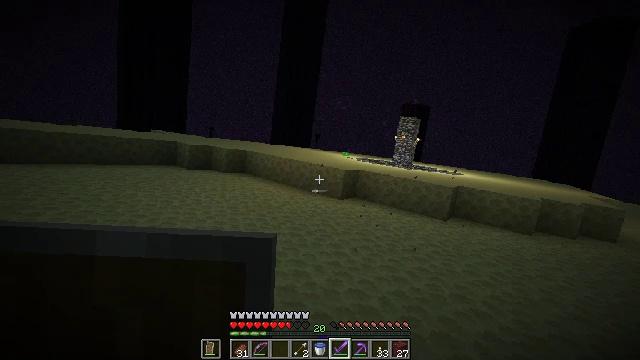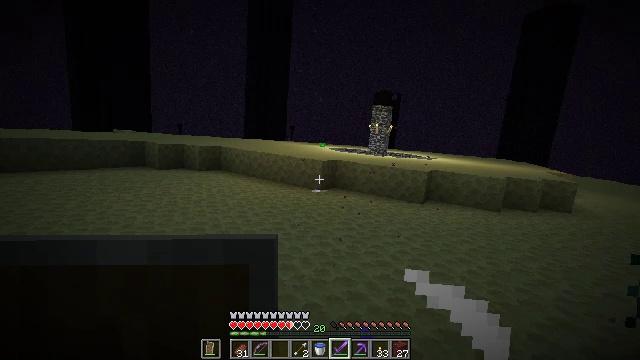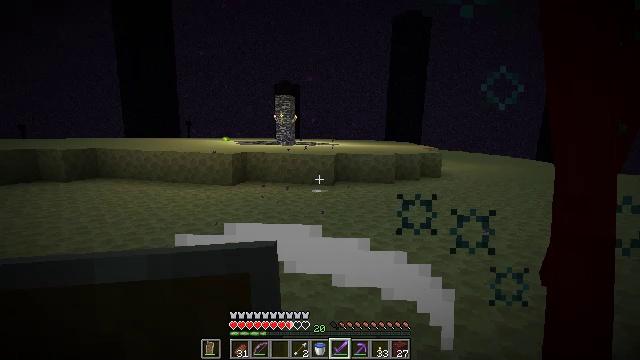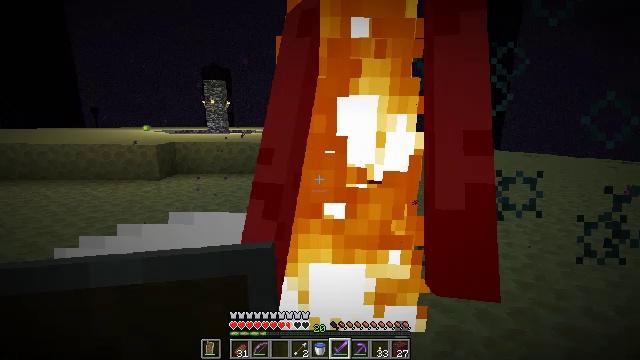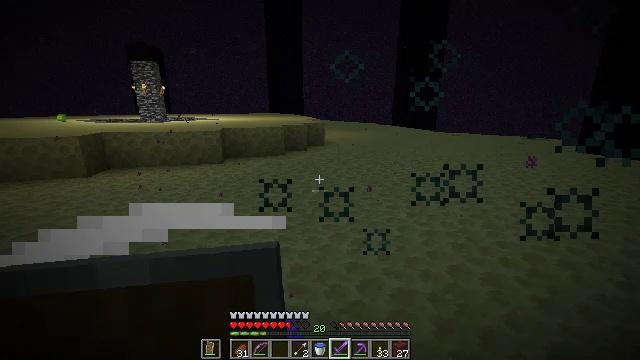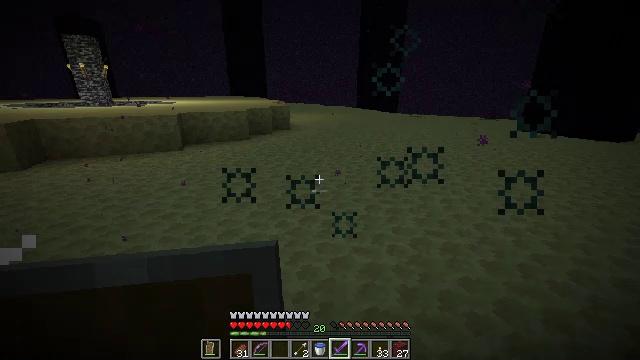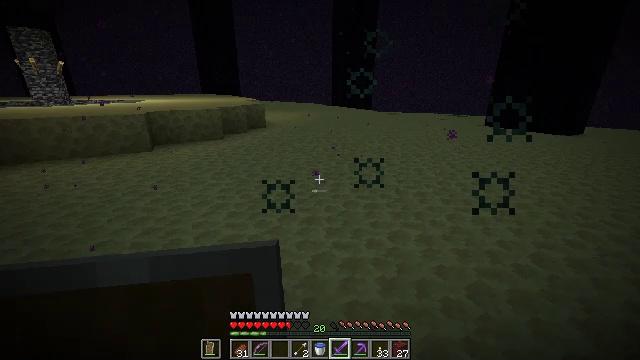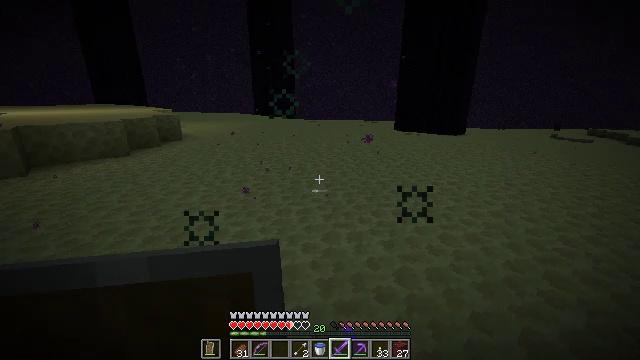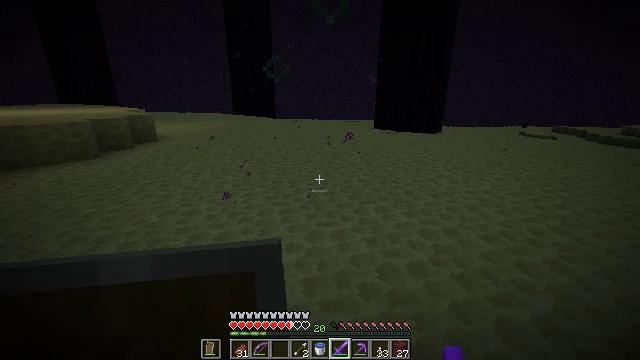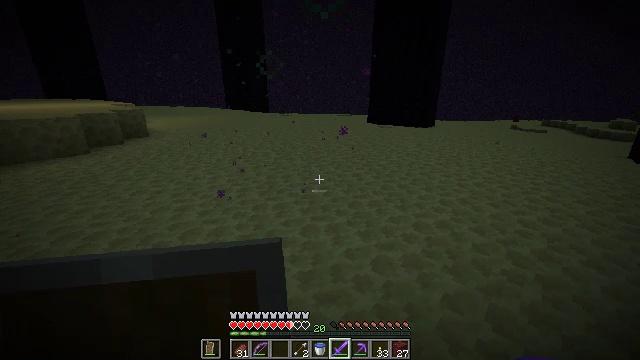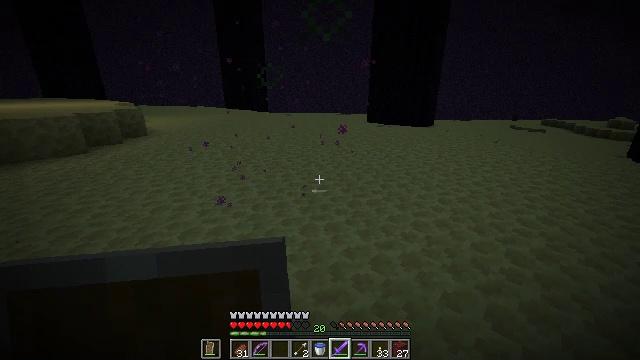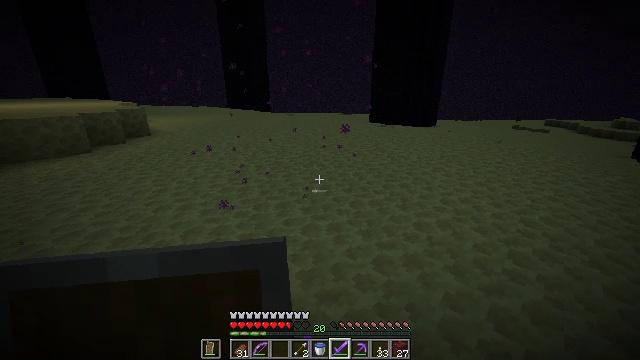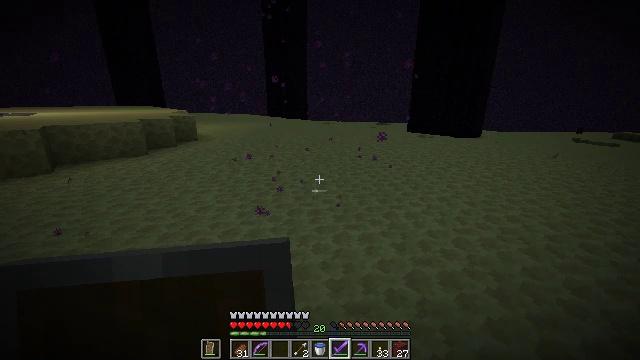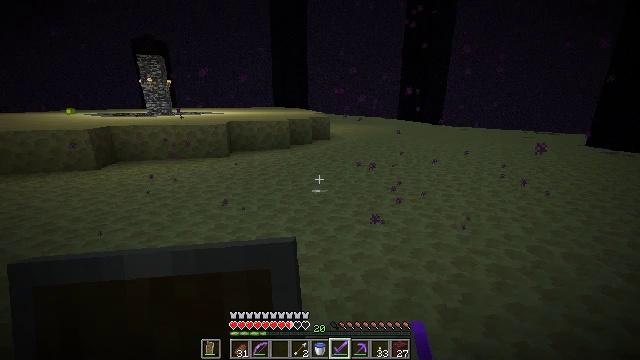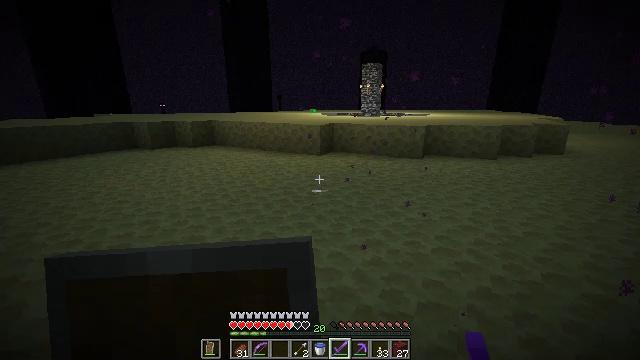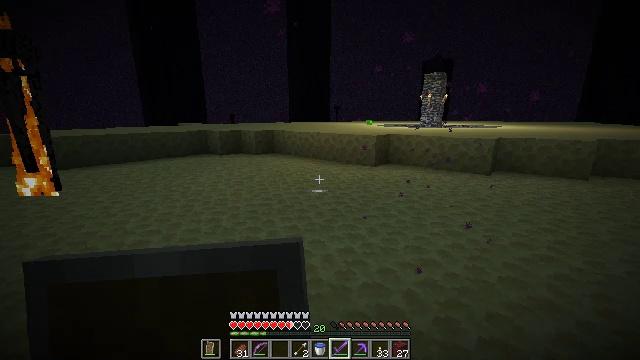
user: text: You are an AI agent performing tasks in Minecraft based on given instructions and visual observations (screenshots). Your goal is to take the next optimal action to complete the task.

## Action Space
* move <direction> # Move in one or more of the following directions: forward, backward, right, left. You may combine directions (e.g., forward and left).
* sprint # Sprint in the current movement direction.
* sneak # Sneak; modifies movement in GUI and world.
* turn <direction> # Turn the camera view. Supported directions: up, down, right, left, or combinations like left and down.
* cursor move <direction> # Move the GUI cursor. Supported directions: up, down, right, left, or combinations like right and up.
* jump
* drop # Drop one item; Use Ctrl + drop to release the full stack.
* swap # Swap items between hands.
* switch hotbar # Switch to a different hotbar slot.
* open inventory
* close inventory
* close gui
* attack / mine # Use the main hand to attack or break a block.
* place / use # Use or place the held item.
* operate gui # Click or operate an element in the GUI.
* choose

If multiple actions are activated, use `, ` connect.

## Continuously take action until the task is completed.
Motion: motion action
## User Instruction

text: Combat the enderman.
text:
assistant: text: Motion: turn right and down, attack / mine
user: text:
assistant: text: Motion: turn right
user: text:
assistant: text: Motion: turn right and down, attack / mine
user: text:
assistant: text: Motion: turn right and down, attack / mine
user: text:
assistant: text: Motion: turn right and down, attack / mine
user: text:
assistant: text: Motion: turn right, attack / mine
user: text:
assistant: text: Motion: turn right and up
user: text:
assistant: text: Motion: turn right, attack / mine
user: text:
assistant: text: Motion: turn right and down, attack / mine
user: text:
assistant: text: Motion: attack / mine
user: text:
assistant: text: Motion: attack / mine
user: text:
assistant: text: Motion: turn left and up
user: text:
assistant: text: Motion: turn left
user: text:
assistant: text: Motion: turn left
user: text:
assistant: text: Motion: turn left and up
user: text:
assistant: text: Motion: turn up
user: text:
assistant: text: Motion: no_op
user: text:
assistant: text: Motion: no_op
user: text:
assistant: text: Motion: turn right
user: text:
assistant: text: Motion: no_op
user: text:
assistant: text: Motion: turn right
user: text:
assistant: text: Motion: turn right
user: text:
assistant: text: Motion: turn left and down
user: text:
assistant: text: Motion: turn left
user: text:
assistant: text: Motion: turn left
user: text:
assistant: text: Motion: turn left
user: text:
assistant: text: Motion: turn left and up
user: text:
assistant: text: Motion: turn up
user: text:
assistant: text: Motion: no_op
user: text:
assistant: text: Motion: no_op